Question: I'm trying to create a pdf of a TukeyHSD post hoc test plot (through Sweave, but I've tried 'pdf()', too, yielding same result). While Document viewer (Ubuntu 10.04) and Acrobat Reader can't display the plot properly, Foxit reader has no problems.
Acrobat Reader displays an error that the image can't be displayed and DV prints this... "thing" (it should have horizontal confidence interval bars and a vertical dotted line).

This happens only for TukeyHSD post hoc test plots, all other figures print just fine (plot prints fine in the R's plotting device). Has anyone experienced this or something similar? What are my other options?
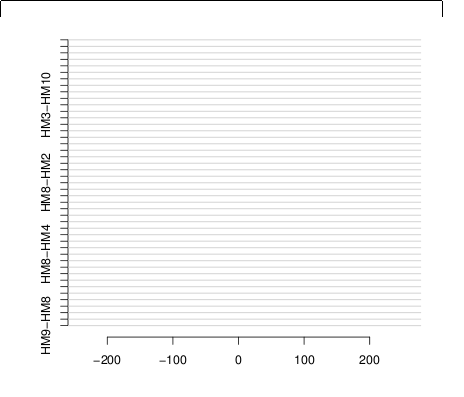
Answer: Same thing happens on a Mac. Preview displays it properly but Acrobat Reader has no segments inside a properly drawn box with labels. Attempting to add a col="black argument to the call failed, but you can make the behavior go away by redefining plot.TukeyHSD with col="black" in the segment plotting calls :
'''
plot.TukeyHSD2 <- function (x, ...) {
for (i in seq_along(x)) {
xi <- x[[i]][, -4, drop = FALSE]
yvals <- nrow(xi):1
plot(c(xi[, "lwr"], xi[, "upr"]), rep.int(yvals, 2),
type = "n", axes = FALSE, xlab = "", ylab = "", ...)
axis(1, ...)
axis(2, at = nrow(xi):1, labels = dimnames(xi)[[1L]],
srt = 0, ...)
abline(h = yvals, lty = 1, lwd = 1, col = "lightgray")
abline(v = 0, lty = 2, lwd = 1, ...)
segments(xi[, "lwr"], yvals, xi[, "upr"], yvals, col="black", ...)
segments(as.vector(xi), rep.int(yvals - 0.1, 3), as.vector(xi),
rep.int(yvals + 0.1, 3), col="black", ...)
title(main = paste(format(100 * attr(x, "conf.level"),
2), "% family-wise confidence level
", sep = ""),
xlab = paste("Differences in mean levels of", names(x)[i]))
box()
}
}
'''